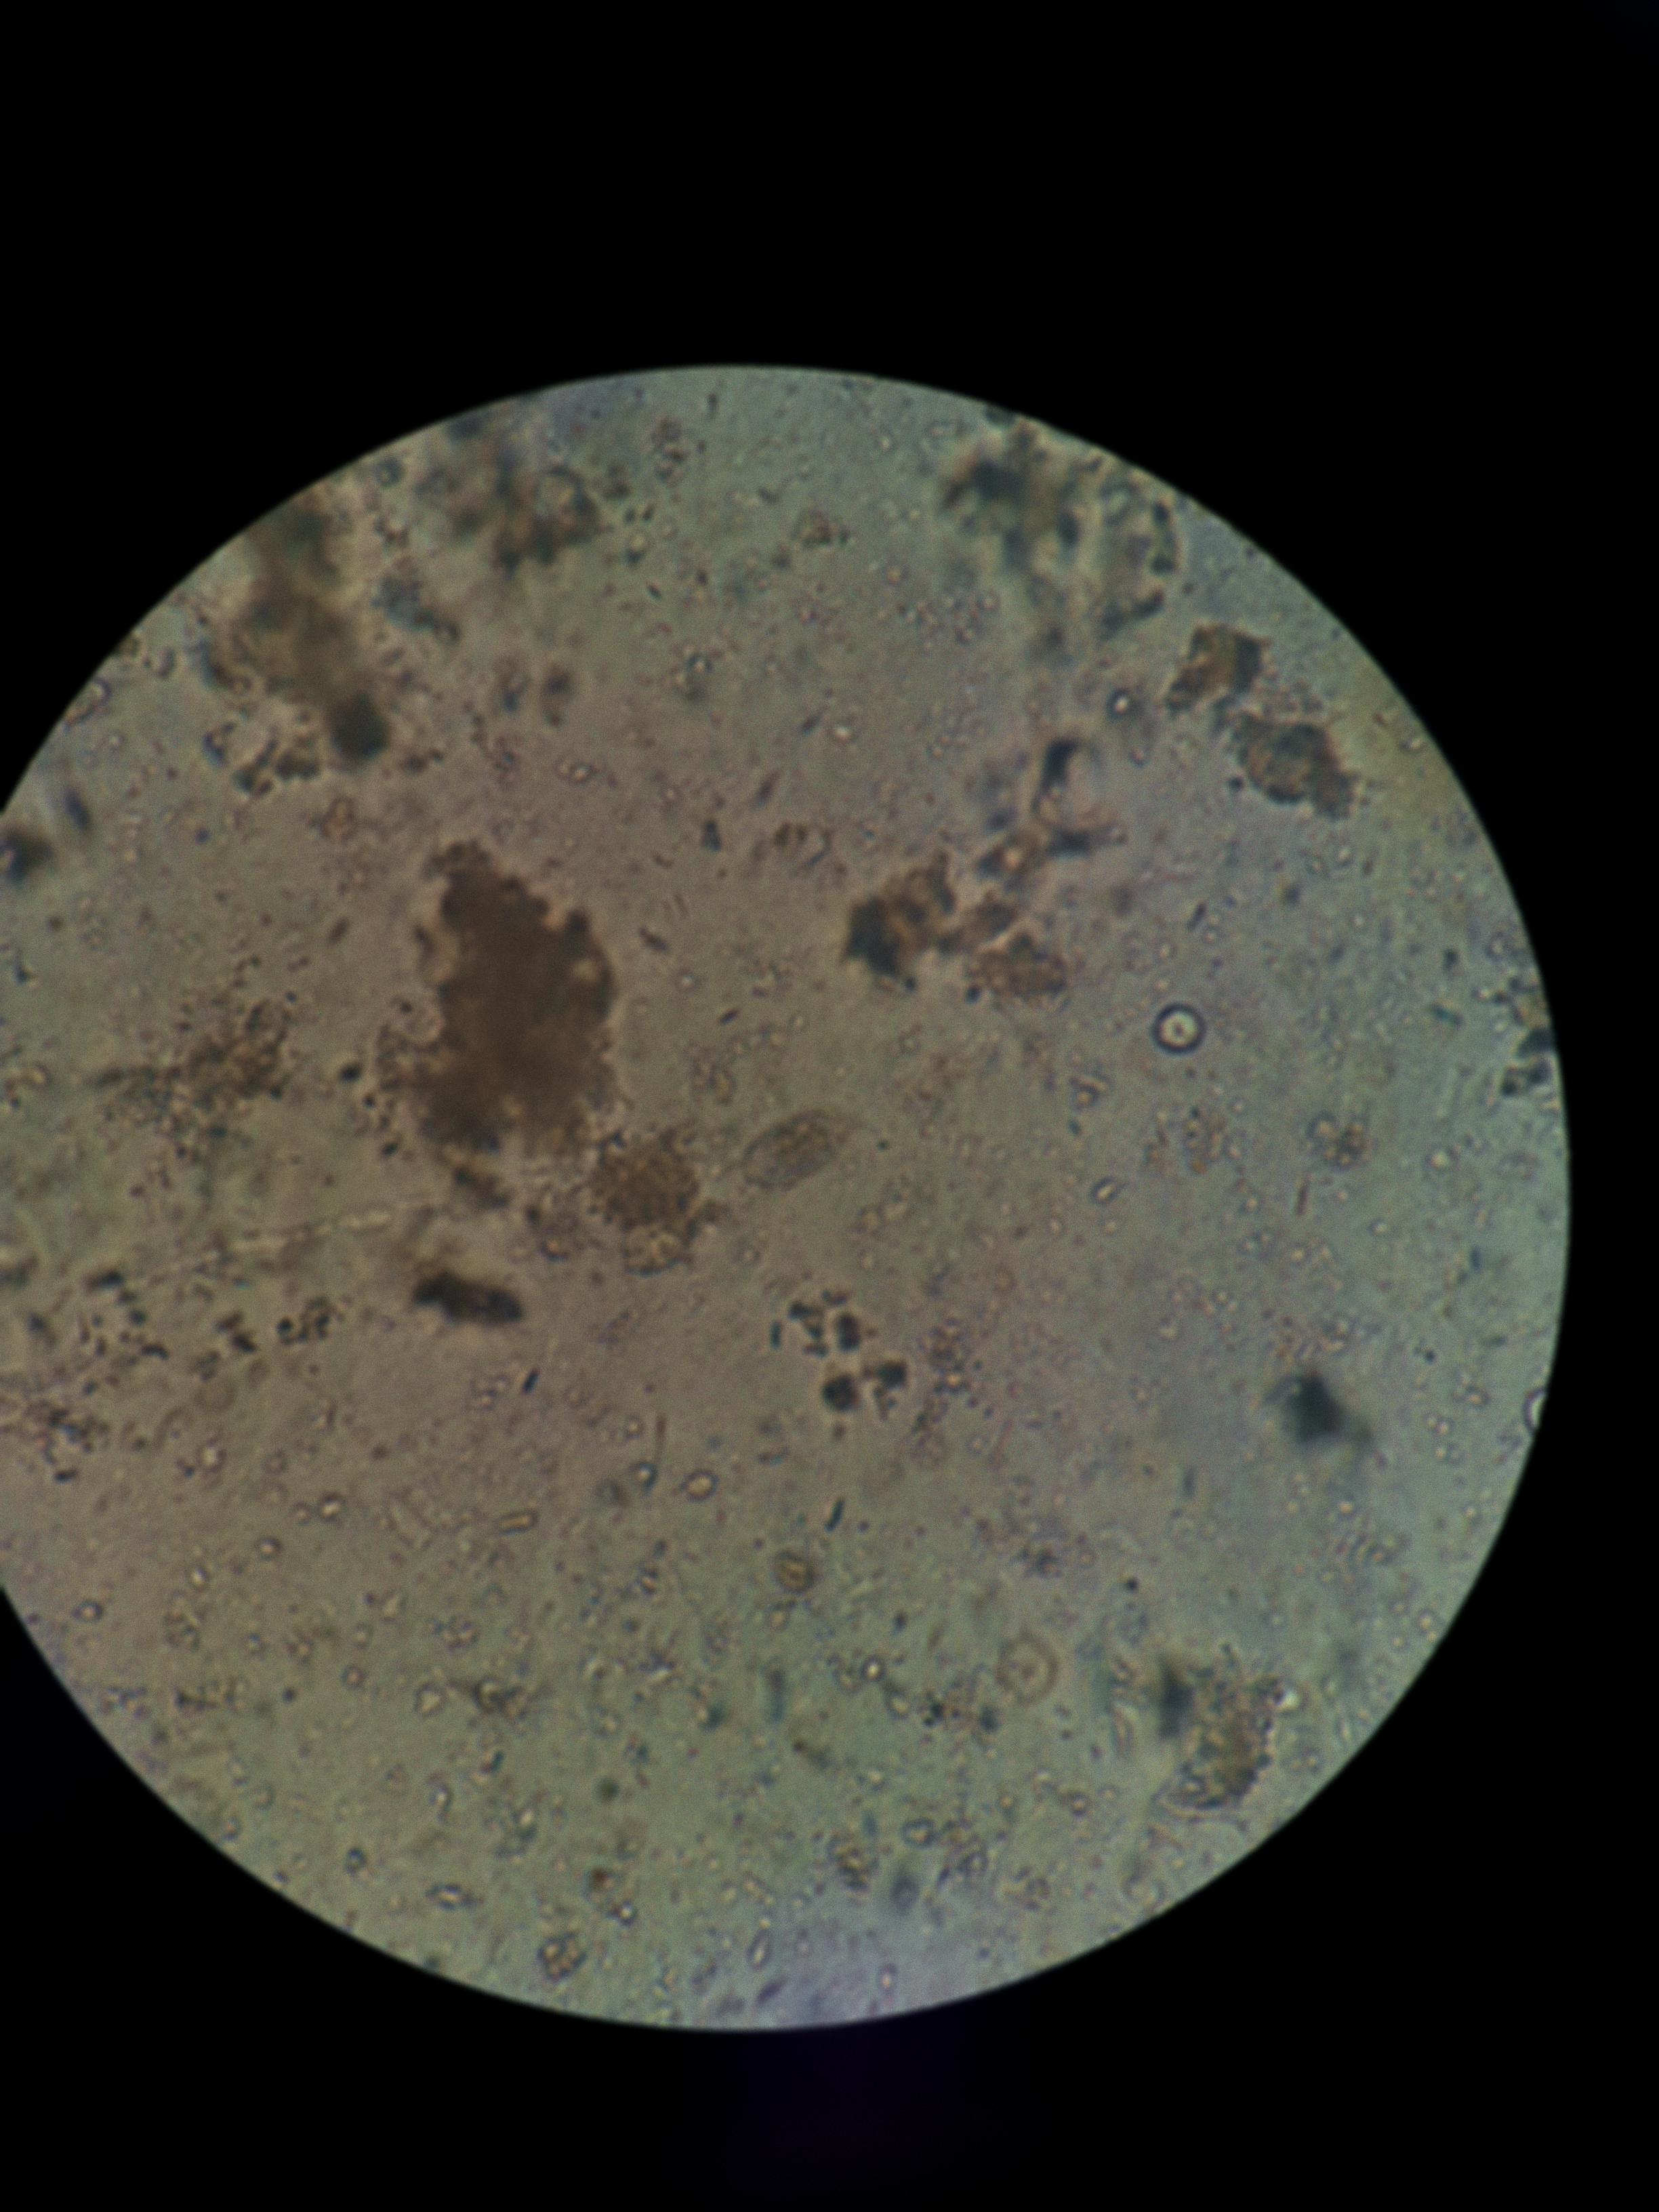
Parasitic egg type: Capillaria philippinensis